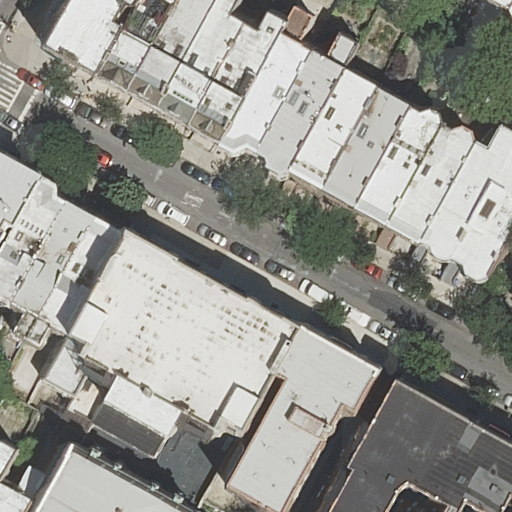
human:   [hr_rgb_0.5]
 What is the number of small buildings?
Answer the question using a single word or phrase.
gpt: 5

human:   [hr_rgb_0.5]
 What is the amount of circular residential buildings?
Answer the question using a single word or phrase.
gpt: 0

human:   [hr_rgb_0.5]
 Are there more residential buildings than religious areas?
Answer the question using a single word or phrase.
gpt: yes

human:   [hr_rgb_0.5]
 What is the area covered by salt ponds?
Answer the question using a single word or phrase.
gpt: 0m2

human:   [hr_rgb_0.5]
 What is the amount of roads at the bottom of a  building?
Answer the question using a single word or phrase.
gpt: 1

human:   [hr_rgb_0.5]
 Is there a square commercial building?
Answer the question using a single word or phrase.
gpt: no

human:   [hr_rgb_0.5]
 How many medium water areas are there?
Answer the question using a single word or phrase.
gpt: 0

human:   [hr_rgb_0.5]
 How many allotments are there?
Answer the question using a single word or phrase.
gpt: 0

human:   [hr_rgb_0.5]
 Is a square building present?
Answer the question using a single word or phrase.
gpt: no

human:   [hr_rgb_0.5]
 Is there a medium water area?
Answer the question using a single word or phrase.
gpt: no

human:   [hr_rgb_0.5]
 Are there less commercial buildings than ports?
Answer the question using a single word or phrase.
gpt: no

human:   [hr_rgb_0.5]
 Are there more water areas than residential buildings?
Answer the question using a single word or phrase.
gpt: no

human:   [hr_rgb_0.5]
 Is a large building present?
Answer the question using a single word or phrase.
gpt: yes

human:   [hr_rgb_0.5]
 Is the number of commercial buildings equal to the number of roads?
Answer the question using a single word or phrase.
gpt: no

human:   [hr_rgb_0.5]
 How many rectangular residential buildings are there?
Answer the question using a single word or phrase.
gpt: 13

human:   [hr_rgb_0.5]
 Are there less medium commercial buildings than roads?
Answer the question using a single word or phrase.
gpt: yes

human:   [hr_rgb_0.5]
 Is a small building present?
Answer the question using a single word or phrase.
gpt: yes

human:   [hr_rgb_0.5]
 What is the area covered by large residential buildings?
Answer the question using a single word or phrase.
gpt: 1916m2

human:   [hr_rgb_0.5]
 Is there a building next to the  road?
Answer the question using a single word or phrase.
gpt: yes

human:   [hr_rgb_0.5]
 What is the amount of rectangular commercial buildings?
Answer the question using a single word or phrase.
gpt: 0

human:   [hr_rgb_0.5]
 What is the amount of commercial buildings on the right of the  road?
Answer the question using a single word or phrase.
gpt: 0

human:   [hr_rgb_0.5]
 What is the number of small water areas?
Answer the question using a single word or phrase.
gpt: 0

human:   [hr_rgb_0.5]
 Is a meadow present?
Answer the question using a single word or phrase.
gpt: no

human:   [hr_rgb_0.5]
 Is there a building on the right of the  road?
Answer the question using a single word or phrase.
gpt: yes

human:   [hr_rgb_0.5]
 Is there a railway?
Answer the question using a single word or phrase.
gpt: no

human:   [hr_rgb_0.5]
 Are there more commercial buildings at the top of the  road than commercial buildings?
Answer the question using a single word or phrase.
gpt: no

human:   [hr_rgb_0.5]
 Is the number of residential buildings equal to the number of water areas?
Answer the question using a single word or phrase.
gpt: no

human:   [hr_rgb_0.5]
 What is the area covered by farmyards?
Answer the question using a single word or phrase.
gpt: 0m2

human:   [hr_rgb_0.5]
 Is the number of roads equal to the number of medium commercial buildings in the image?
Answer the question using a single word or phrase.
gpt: no

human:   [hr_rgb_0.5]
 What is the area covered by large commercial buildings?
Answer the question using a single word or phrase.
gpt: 0m2

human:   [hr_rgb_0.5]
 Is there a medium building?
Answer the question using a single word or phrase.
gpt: yes

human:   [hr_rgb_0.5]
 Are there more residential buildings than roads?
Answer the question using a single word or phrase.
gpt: yes

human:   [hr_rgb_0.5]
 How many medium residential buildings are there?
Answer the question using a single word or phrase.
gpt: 17

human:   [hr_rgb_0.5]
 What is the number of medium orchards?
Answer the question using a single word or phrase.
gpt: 0

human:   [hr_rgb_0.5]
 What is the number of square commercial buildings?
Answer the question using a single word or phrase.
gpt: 0

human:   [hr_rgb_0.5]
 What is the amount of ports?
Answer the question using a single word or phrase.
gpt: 0